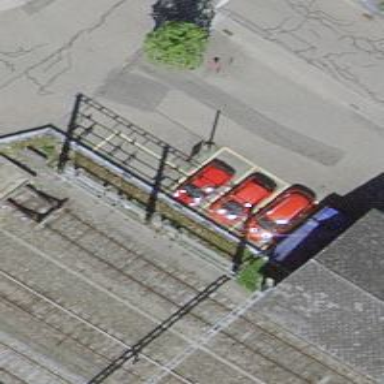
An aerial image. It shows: Car-sharing service available at this location.